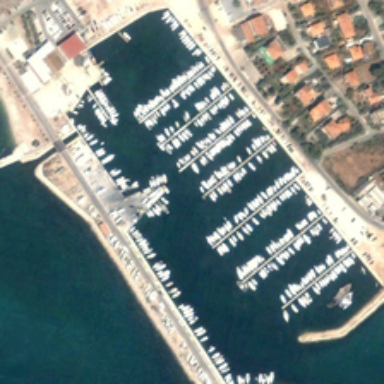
Many boats are in a port near many buildings and some green trees .